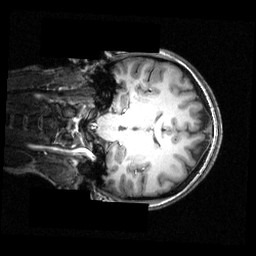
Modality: T1w
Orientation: coronal
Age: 20
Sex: female
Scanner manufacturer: siemens
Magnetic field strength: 3.951 T
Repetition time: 1.5 s
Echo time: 0.00335 s